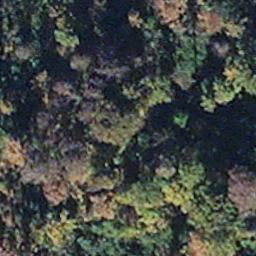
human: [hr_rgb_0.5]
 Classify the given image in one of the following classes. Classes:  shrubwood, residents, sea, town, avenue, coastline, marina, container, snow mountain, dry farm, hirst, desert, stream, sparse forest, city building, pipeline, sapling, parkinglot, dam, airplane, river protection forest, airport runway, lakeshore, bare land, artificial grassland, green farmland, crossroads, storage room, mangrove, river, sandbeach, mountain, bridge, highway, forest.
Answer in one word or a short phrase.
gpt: mangrove